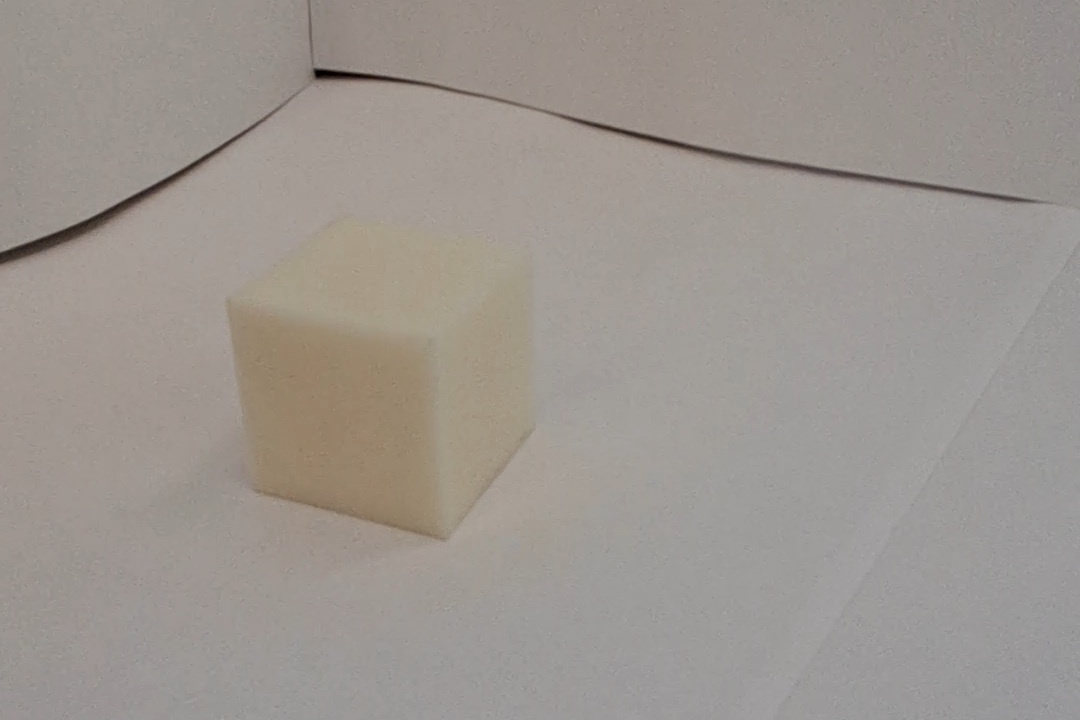
Label: Cuboid